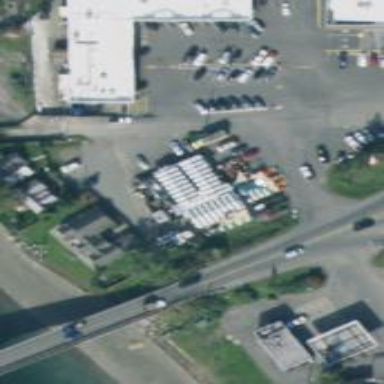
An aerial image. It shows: Supermarket with onsite brewery.